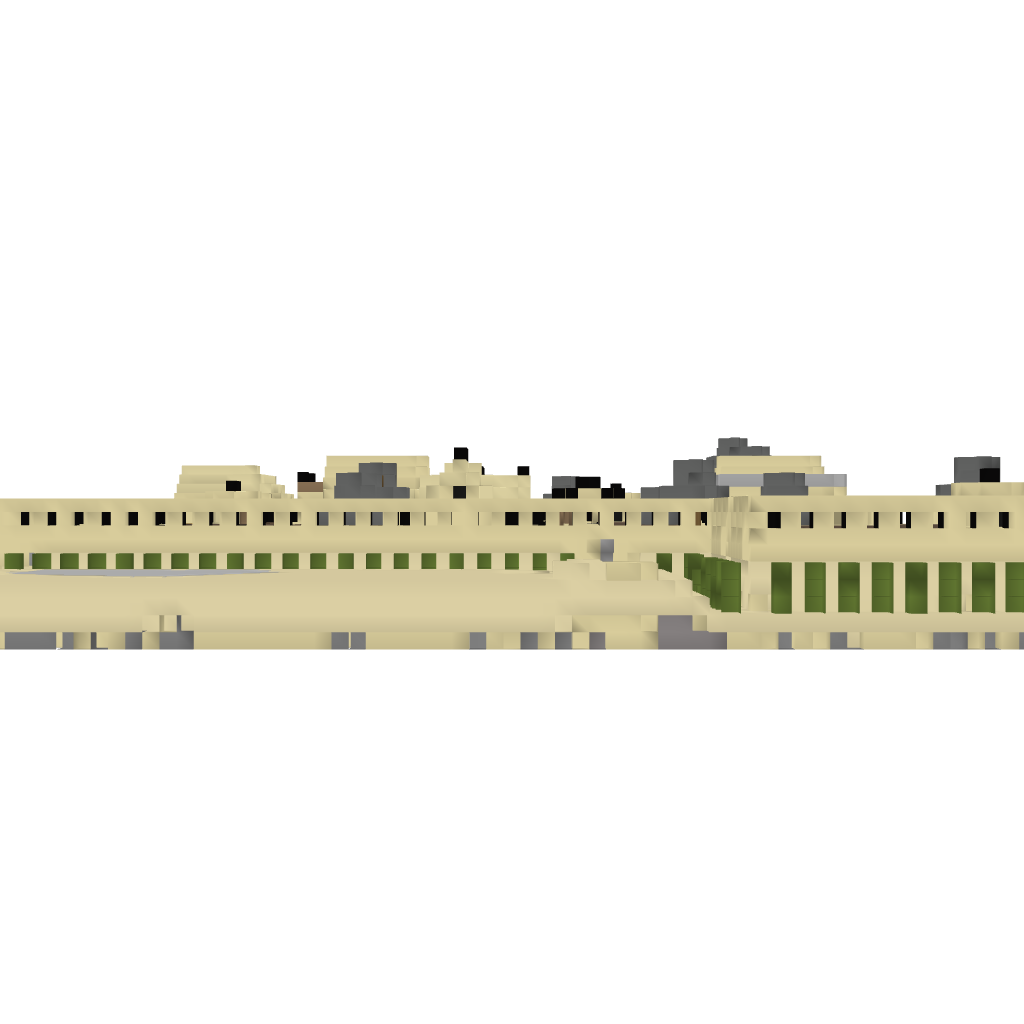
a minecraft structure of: bacon town